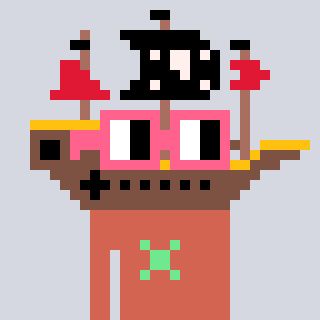
a pixel art character with square pink glasses, a pirateship-shaped head and a peachy-colored body on a cool background